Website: crate-barrel
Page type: address-validator
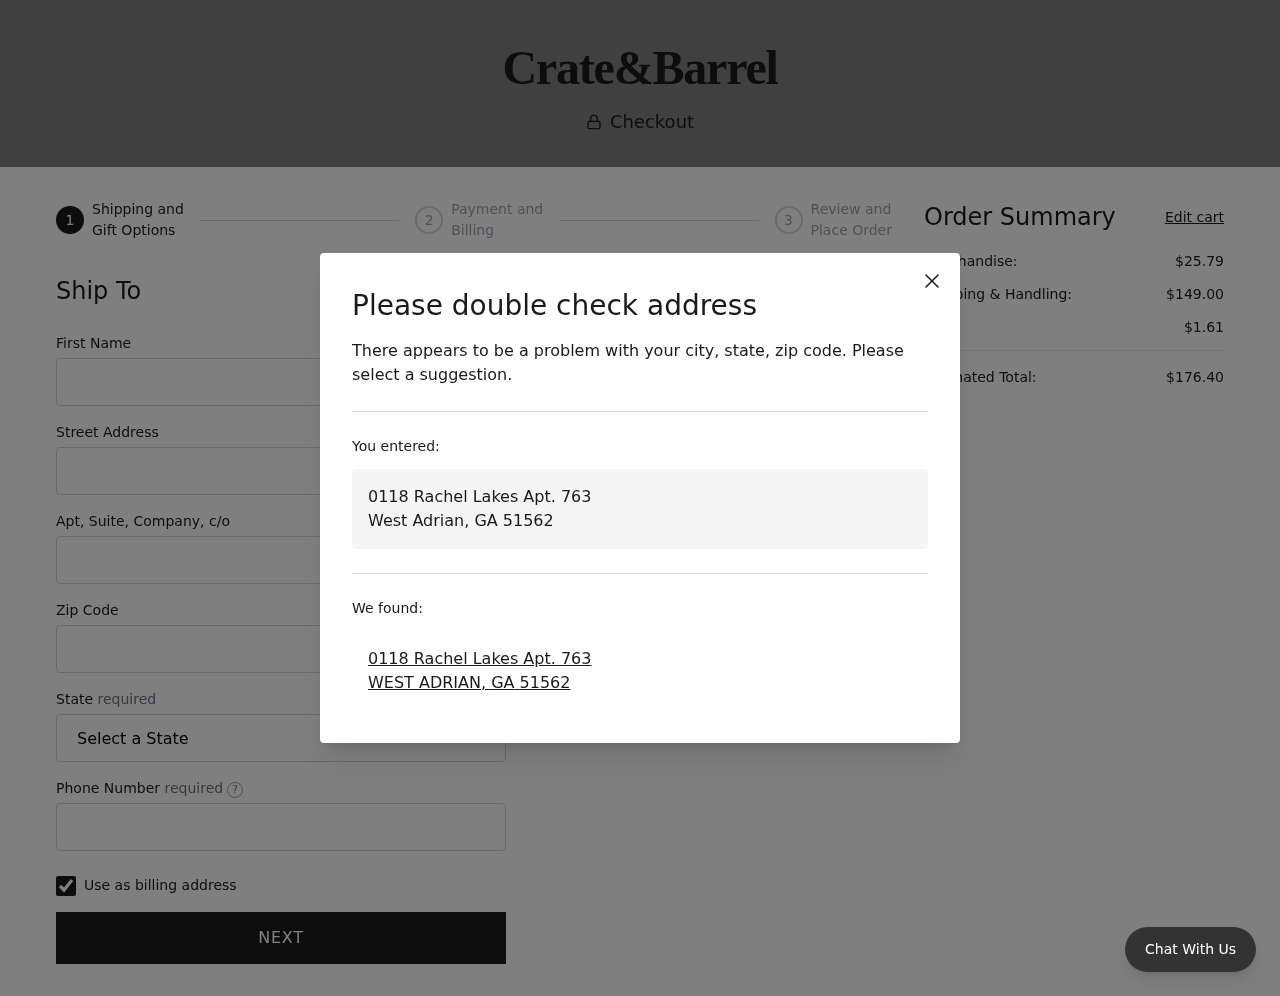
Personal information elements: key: PII_CITY
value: West Adrian
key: PII_CITY
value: WEST ADRIAN
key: PII_FIRSTNAME
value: Jaime
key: PII_PHONE
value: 4124197193
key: PII_POSTCODE
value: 51562
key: PII_STATE
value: Georgia
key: PII_STATE_ABBR
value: GA
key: PII_STREET
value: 0118 Rachel Lakes Apt. 763
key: PII_STREET2
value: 667 Collins Motorway Apt. 247
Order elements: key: ORDER_SUBTOTAL
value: $25.79
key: ORDER_SHIPPING_COST
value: $149.00
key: ORDER_TAX
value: $1.61
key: ORDER_TOTAL
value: $176.40